Interaction volume radius: 10 \u00c5
Interaction volume height: 15 \u00c5
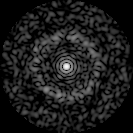
Disorder parameter: 0.8427